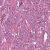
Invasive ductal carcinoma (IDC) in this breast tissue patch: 1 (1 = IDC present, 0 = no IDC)